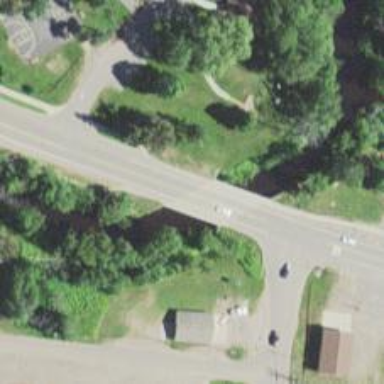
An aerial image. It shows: Secondary road crossing bridge.